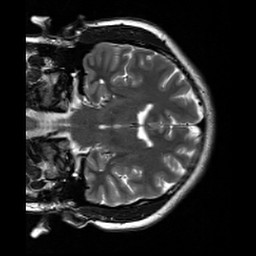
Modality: T2w
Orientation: coronal
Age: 24
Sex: male
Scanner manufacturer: siemens
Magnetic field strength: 3 T
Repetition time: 7 s
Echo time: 0.09 s